Interaction volume radius: 10 \u00c5
Interaction volume height: 15 \u00c5
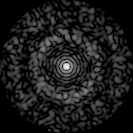
Disorder parameter: 0.8255